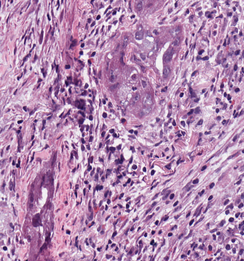
Tumor epithelial tissue: yes
Tumor-associated stroma tissue: yes
Normal tissue: no